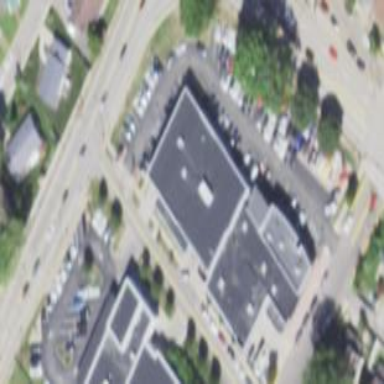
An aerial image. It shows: Retail building that houses car shop.